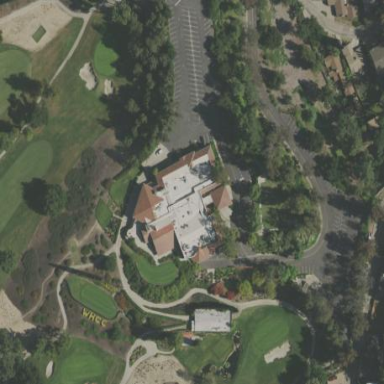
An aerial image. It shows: Building located at golf course.